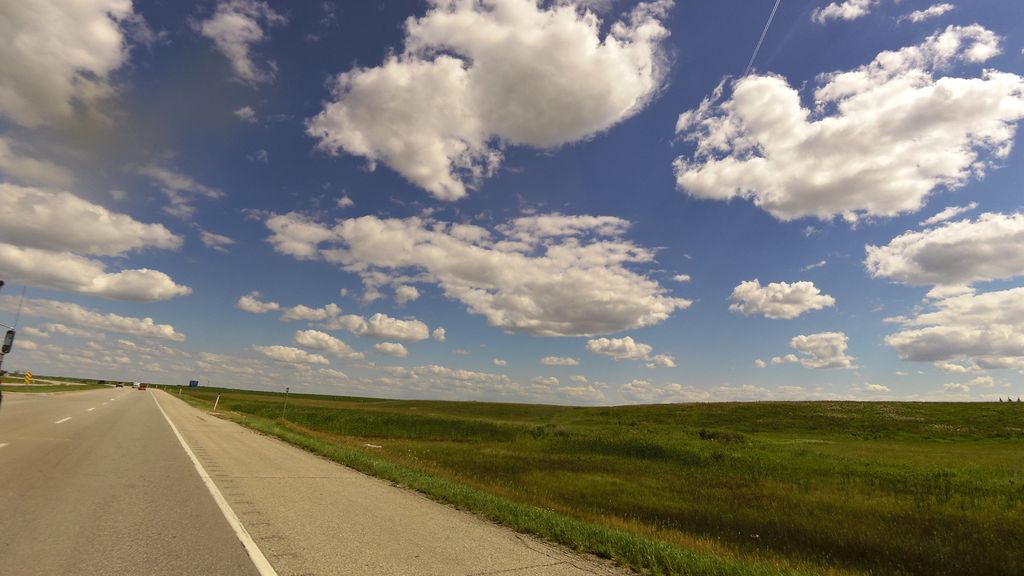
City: winnipeg